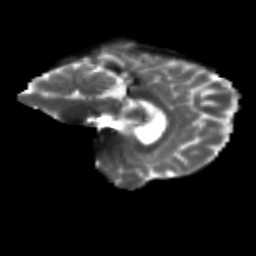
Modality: T2w
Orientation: sagittal
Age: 59
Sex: female
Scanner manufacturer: siemens
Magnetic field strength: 3 T
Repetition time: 4.71 s
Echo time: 0.0906 s